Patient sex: F
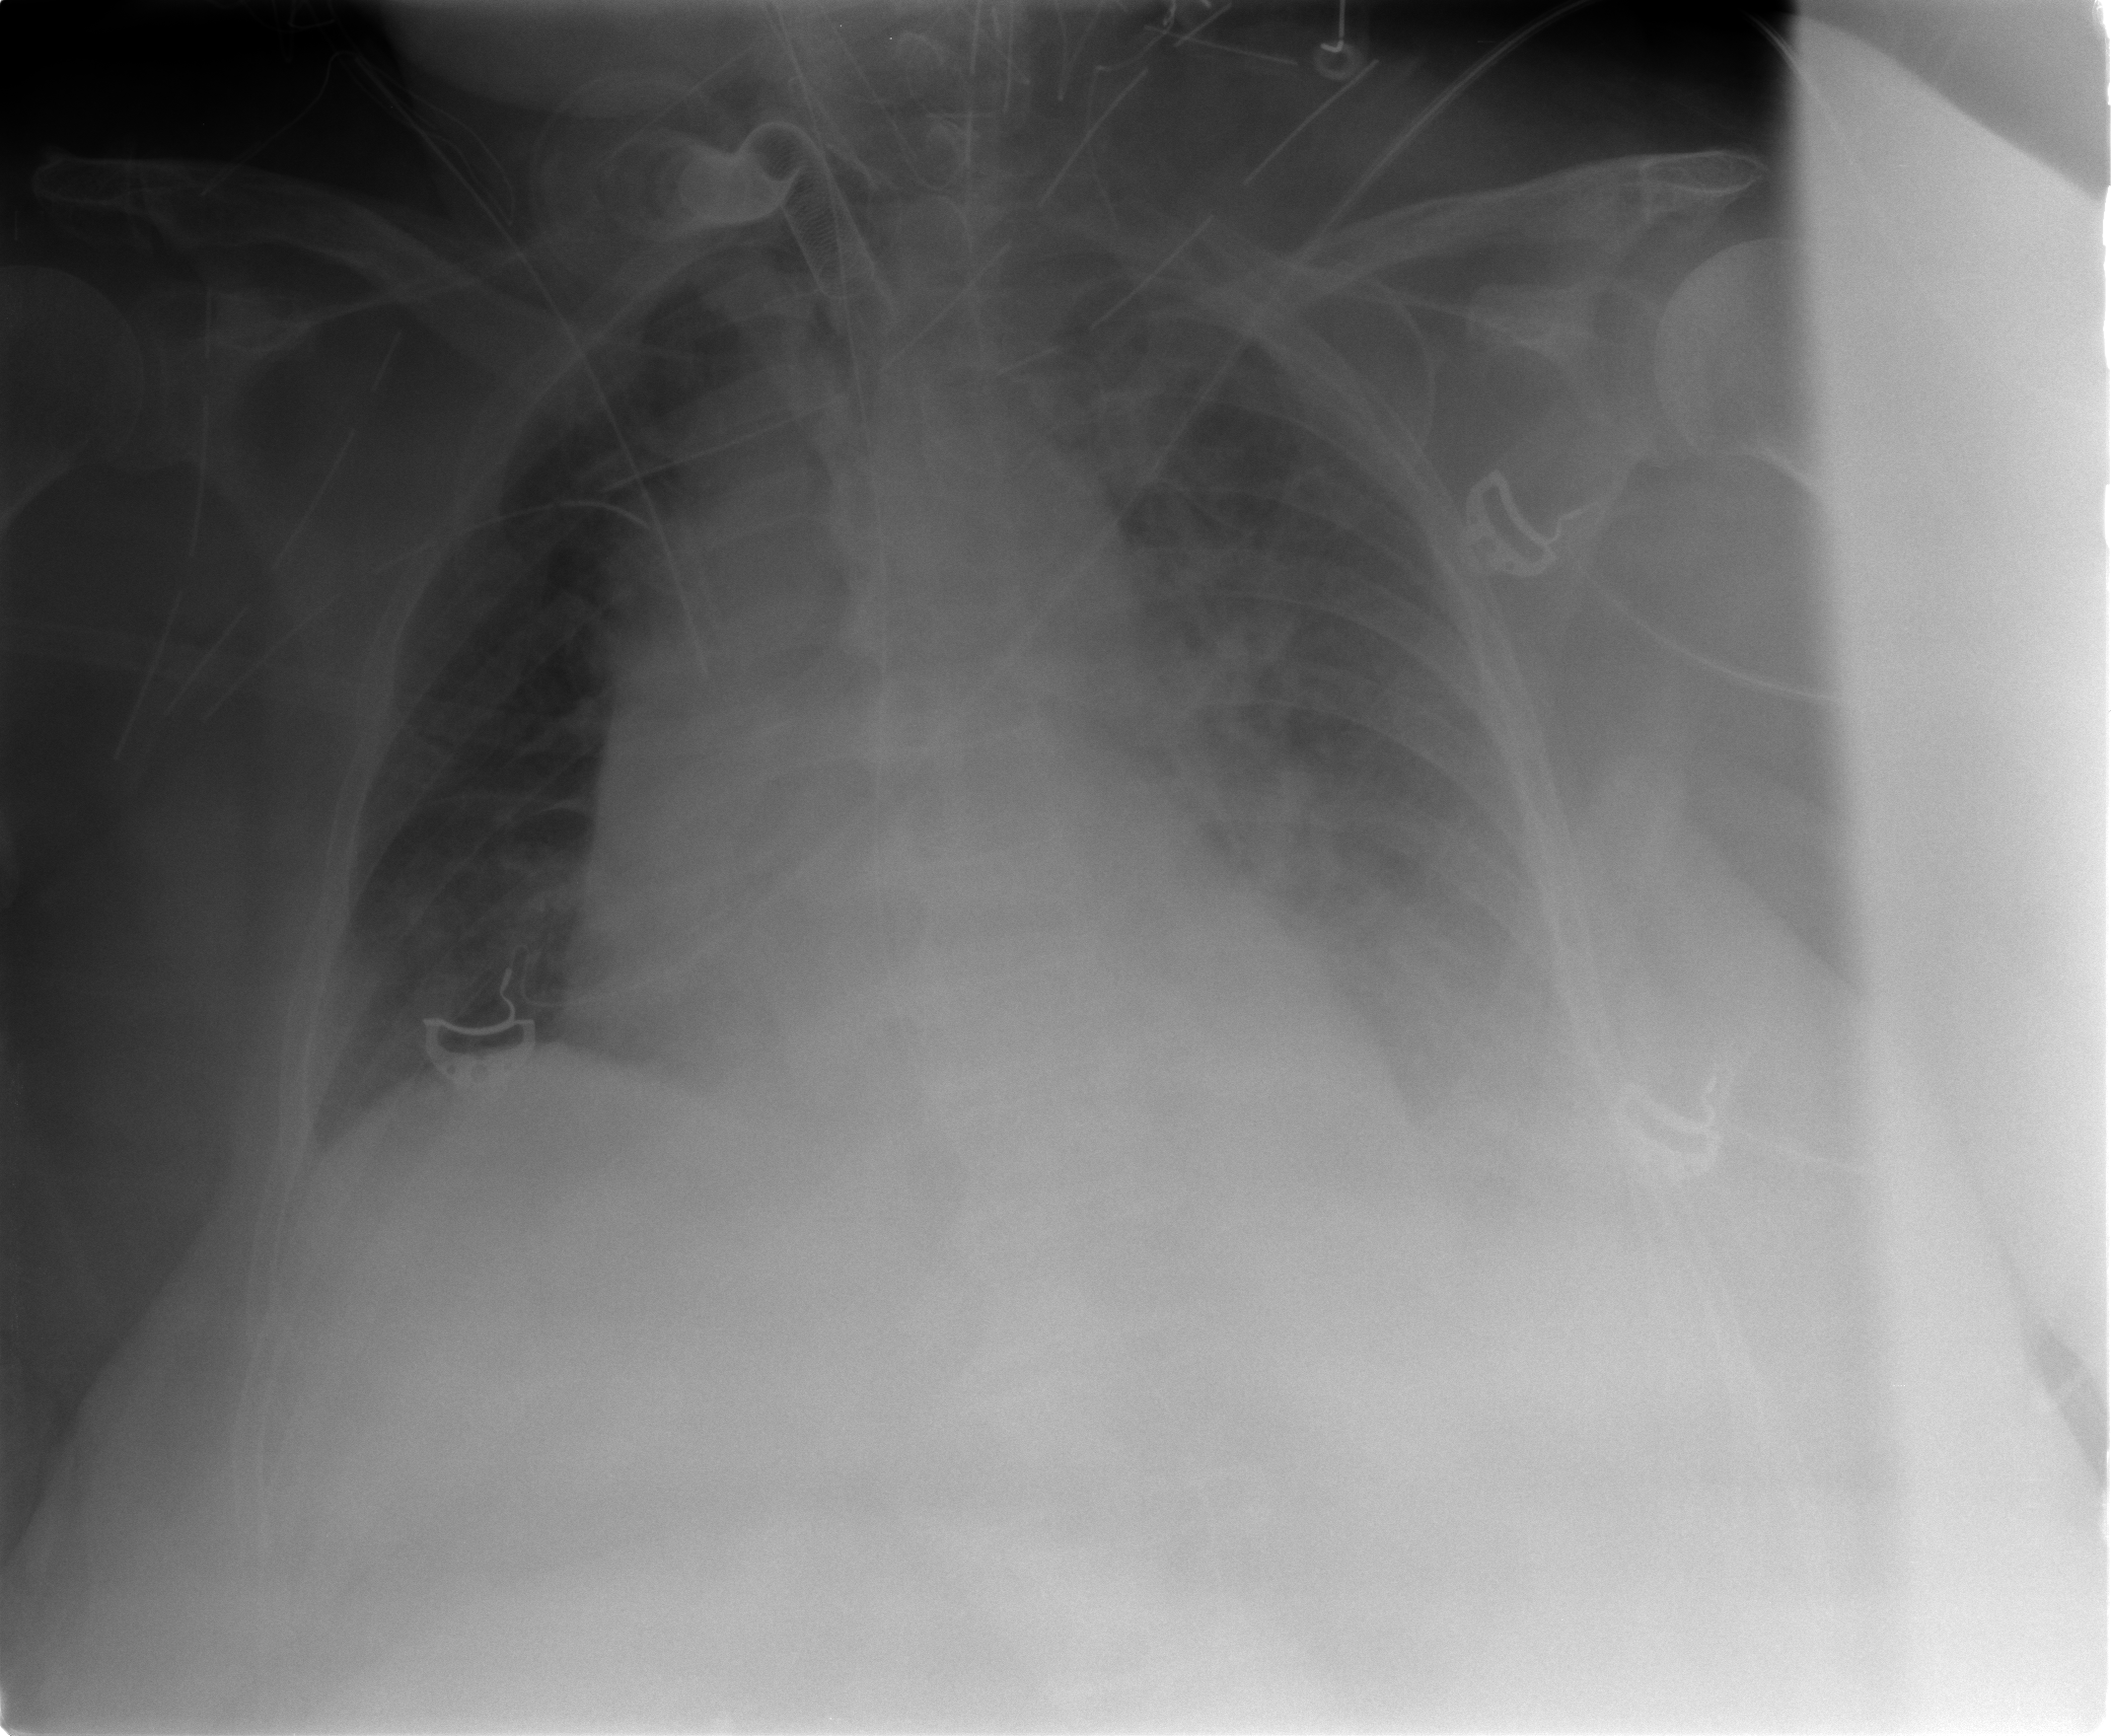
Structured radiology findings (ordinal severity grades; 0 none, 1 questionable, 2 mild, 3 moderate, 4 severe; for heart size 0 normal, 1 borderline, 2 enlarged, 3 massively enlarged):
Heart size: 2
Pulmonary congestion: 2
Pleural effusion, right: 0
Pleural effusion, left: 3
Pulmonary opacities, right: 1
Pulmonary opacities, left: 2
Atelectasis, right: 1
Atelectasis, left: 2